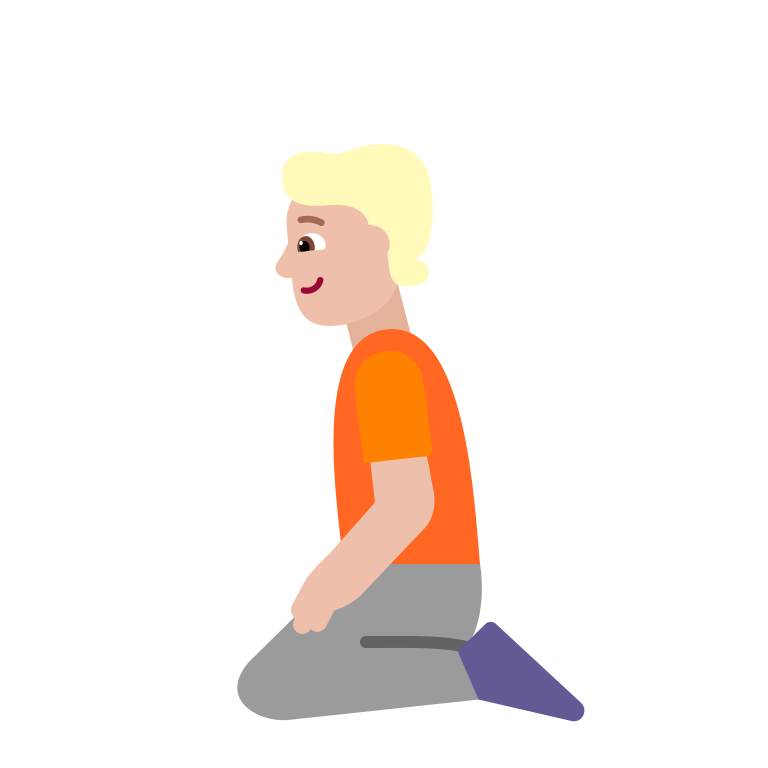
person kneeling flat  light